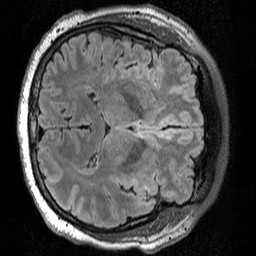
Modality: T2w
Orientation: axial
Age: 45
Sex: male
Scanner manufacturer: siemens
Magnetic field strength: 3 T
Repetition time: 5 s
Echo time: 0.386 s